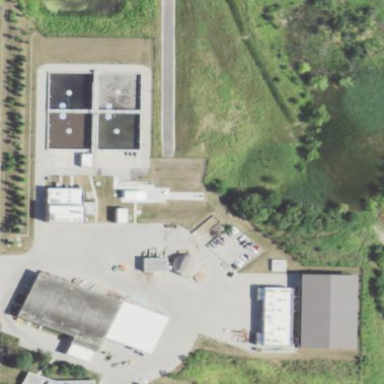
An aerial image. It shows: Wastewater plant.